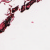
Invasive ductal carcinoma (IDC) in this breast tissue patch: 0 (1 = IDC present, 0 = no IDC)